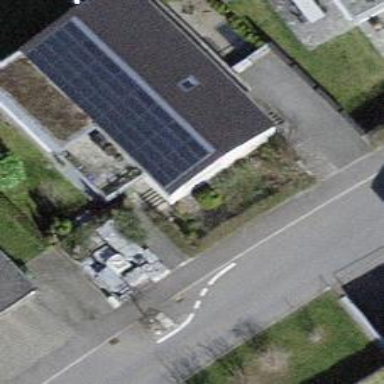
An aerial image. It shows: Solar power generator.